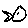
Label: bird